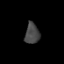
Tissue: prostate
Cell type: Fibroblasts
Senescence score: 0.6855
Nuclear area (px): 289
Mean DAPI intensity: 70.772